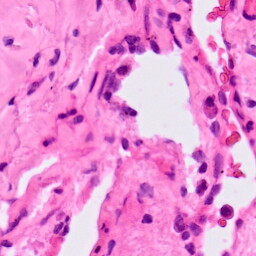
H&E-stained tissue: Lung